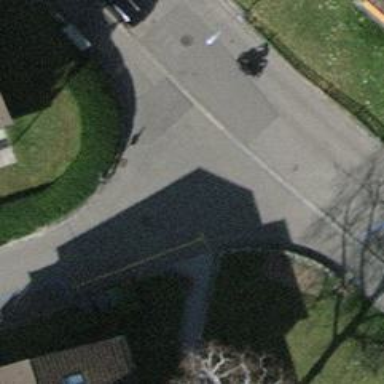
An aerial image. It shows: Unmarked crossing with traffic calming table.